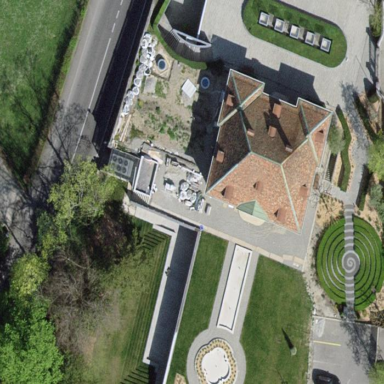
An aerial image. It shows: Museum.